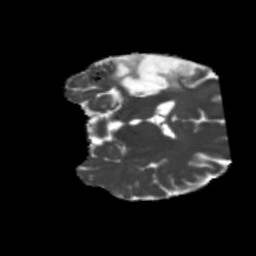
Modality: MD
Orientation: coronal
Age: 36
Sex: female
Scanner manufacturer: siemens
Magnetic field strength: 3 T
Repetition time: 5.25 s
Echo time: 0.08 s